Aerial crown-view tile of a tropical tree (Barro Colorado Island, Panama), acquired 20240611:
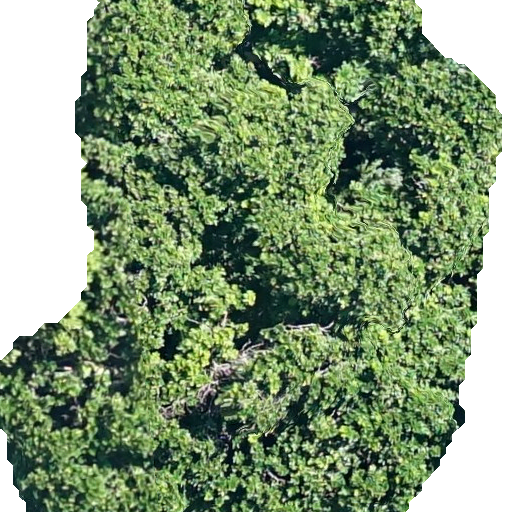
Species: Anacardium excelsum
GBIF accepted scientific name: Anacardium excelsum
Crown area: 389.649 m²